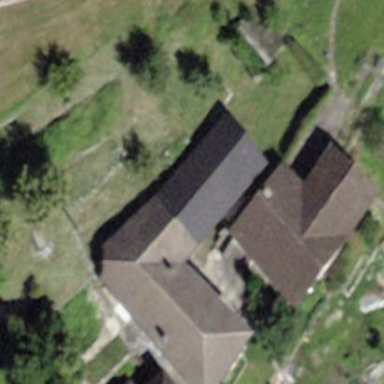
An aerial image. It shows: Detached building.